Question: I have the following code to create a static list of elements and retrieve them by Id:
'''
Private Shared Property SubStructTypes As IList(Of SubstructureType)
Shared Sub New()
SubStructTypes = New List(Of SubstructureType) From {
New SubstructureType With {.Id = "PURLIN", .Description = "Purlin"},
New SubstructureType With {.Id = "METALDECKING", .Description = "Metal Decking"},
New SubstructureType With {.Id = "WOODDECKING", .Description = "Wood Decking"}
}
End Sub
Public Shared Function GetById(ByVal myId As String) As SubstructureType
If String.IsNullOrWhiteSpace(myId) Then
Return Nothing
End If
Dim straightCompare = SubStructTypes.SingleOrDefault(Function(subStruct) subStruct.Id = myId)
Dim howIsThisFindingAnything = SubStructTypes.SingleOrDefault(Function(subStruct) subStruct.Id.ToUpper() = myId.ToLower())
Return SubStructTypes.SingleOrDefault(Function(subStruct) subStruct.Id.ToLower() = myId.ToLower())
End Function
'''
There's nothing special about the class:
'''
<Serializable>
Public Class SubstructureType
Public Property Id As String
Public Property Description As String
End Class
'''
When passing in an Id, the SingleOrDefault method will find the value in the list regardless of the string casing. This is seen in the screenshot below:

:
Why is calling SingleOrDefault on my collection to filter off an Id value finding the element in the list, even though the casing is different (i.e. "Purlin" vs "PURLIN"). This is clearly seen in my 'howIsThisFindingAnything' variable where I explicitly change the casing.
Note:
- -
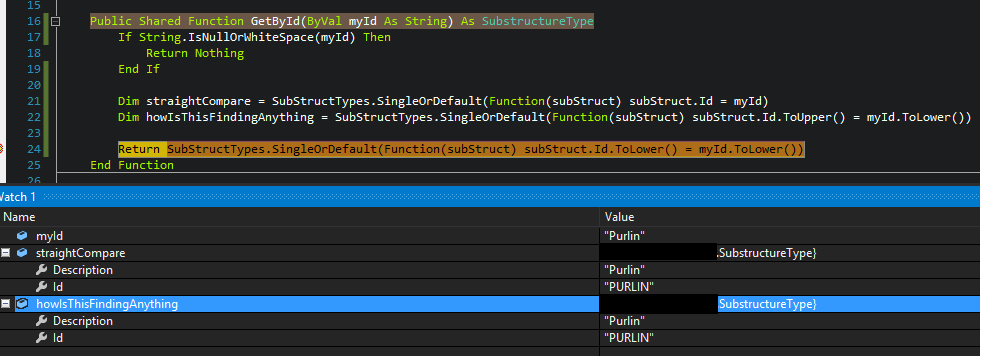
Answer: In VB.Net there is the statement/project compilation option: 'Option Compare'.
There are two options for this: 'Text' and 'Binary'.
Its probably that you have this configured somewhere to 'Text'.
Depending on how your environment is setup will dictate how this is set by default. Checking my setups, I usually have it defaulted to binary in the project settings.
The difference is (from <URL>:
Results in string comparisons based on a sort order derived from the internal binary representations of the characters.
This type of comparison is useful especially if the strings can contain characters that are not to be interpreted as text. In this case, you do not want to bias comparisons with alphabetical equivalences, such as case insensitivity.
Results in string comparisons based on a case-insensitive text sort order determined by your system's locale.
This type of comparison is useful if your strings contain all text characters, and you want to compare them taking into account alphabetic equivalences such as case insensitivity and closely related letters. For example, you might want to consider A and a to be equal, and A and a to come before B and b.
These options have effects not just on the obvious equality scenario, but also areas such as sort ordering.
This can be set/defaulted in the following locations:
1. The very top of a code file
2. Project default set in the Project Properties >> Compile page
3. Default for new projects set in the Options >> Projects and Solutions >> VB Defaults page.
Personally I would tend to use 'Binary' as it behaves most similarly to other languages such as C#/Javascript and so on, and then explicitly code for where I needed a case-insensitive equality.